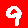
Digit: 9